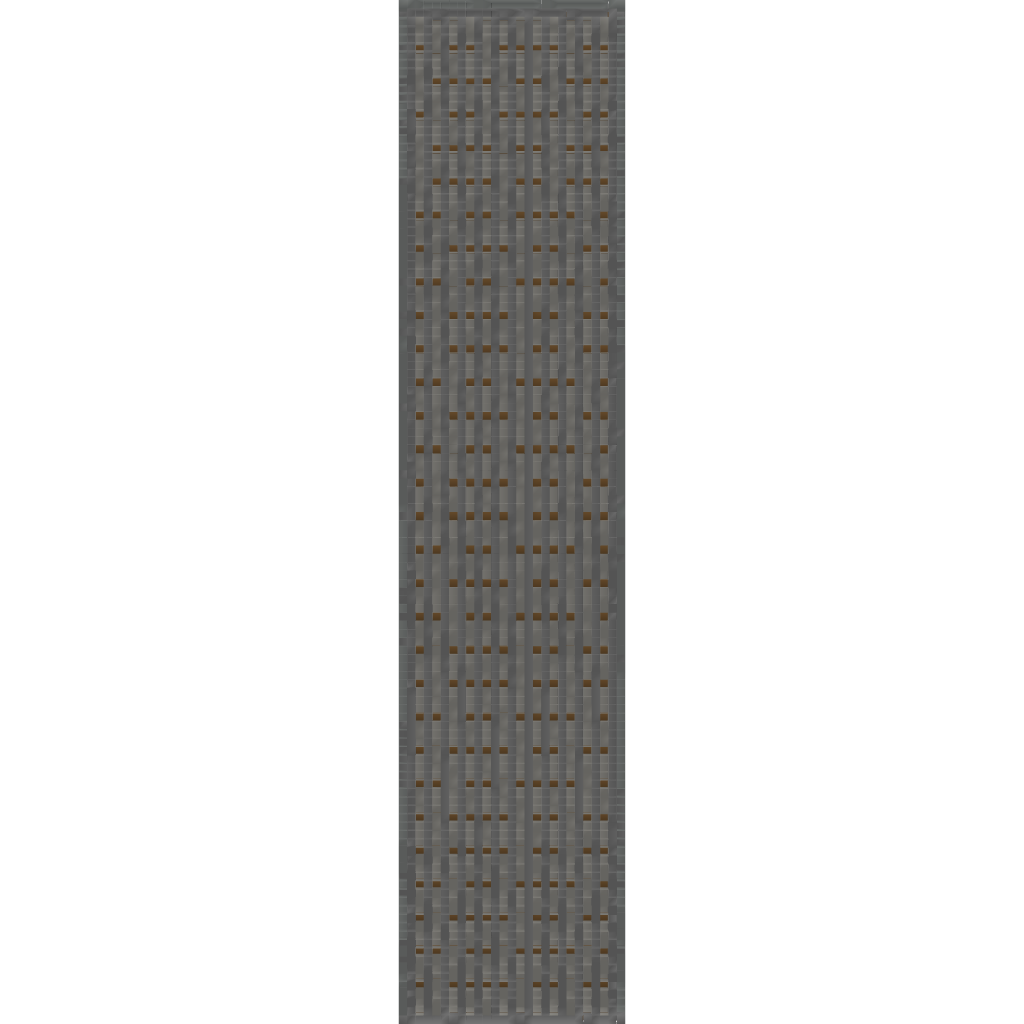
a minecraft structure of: Skyscraper #2 By: jjcash